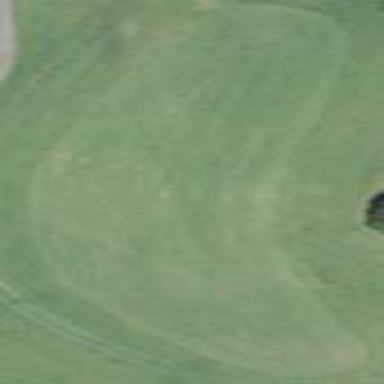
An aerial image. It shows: Grassy area designated as golf fairway.